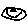
Label: smiley face